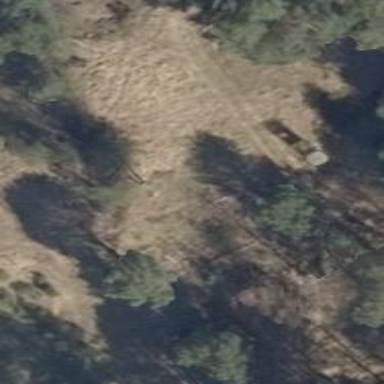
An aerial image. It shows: Hunting stand.